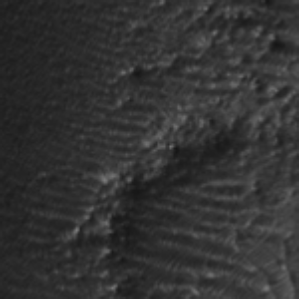
Label: frost